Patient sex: M
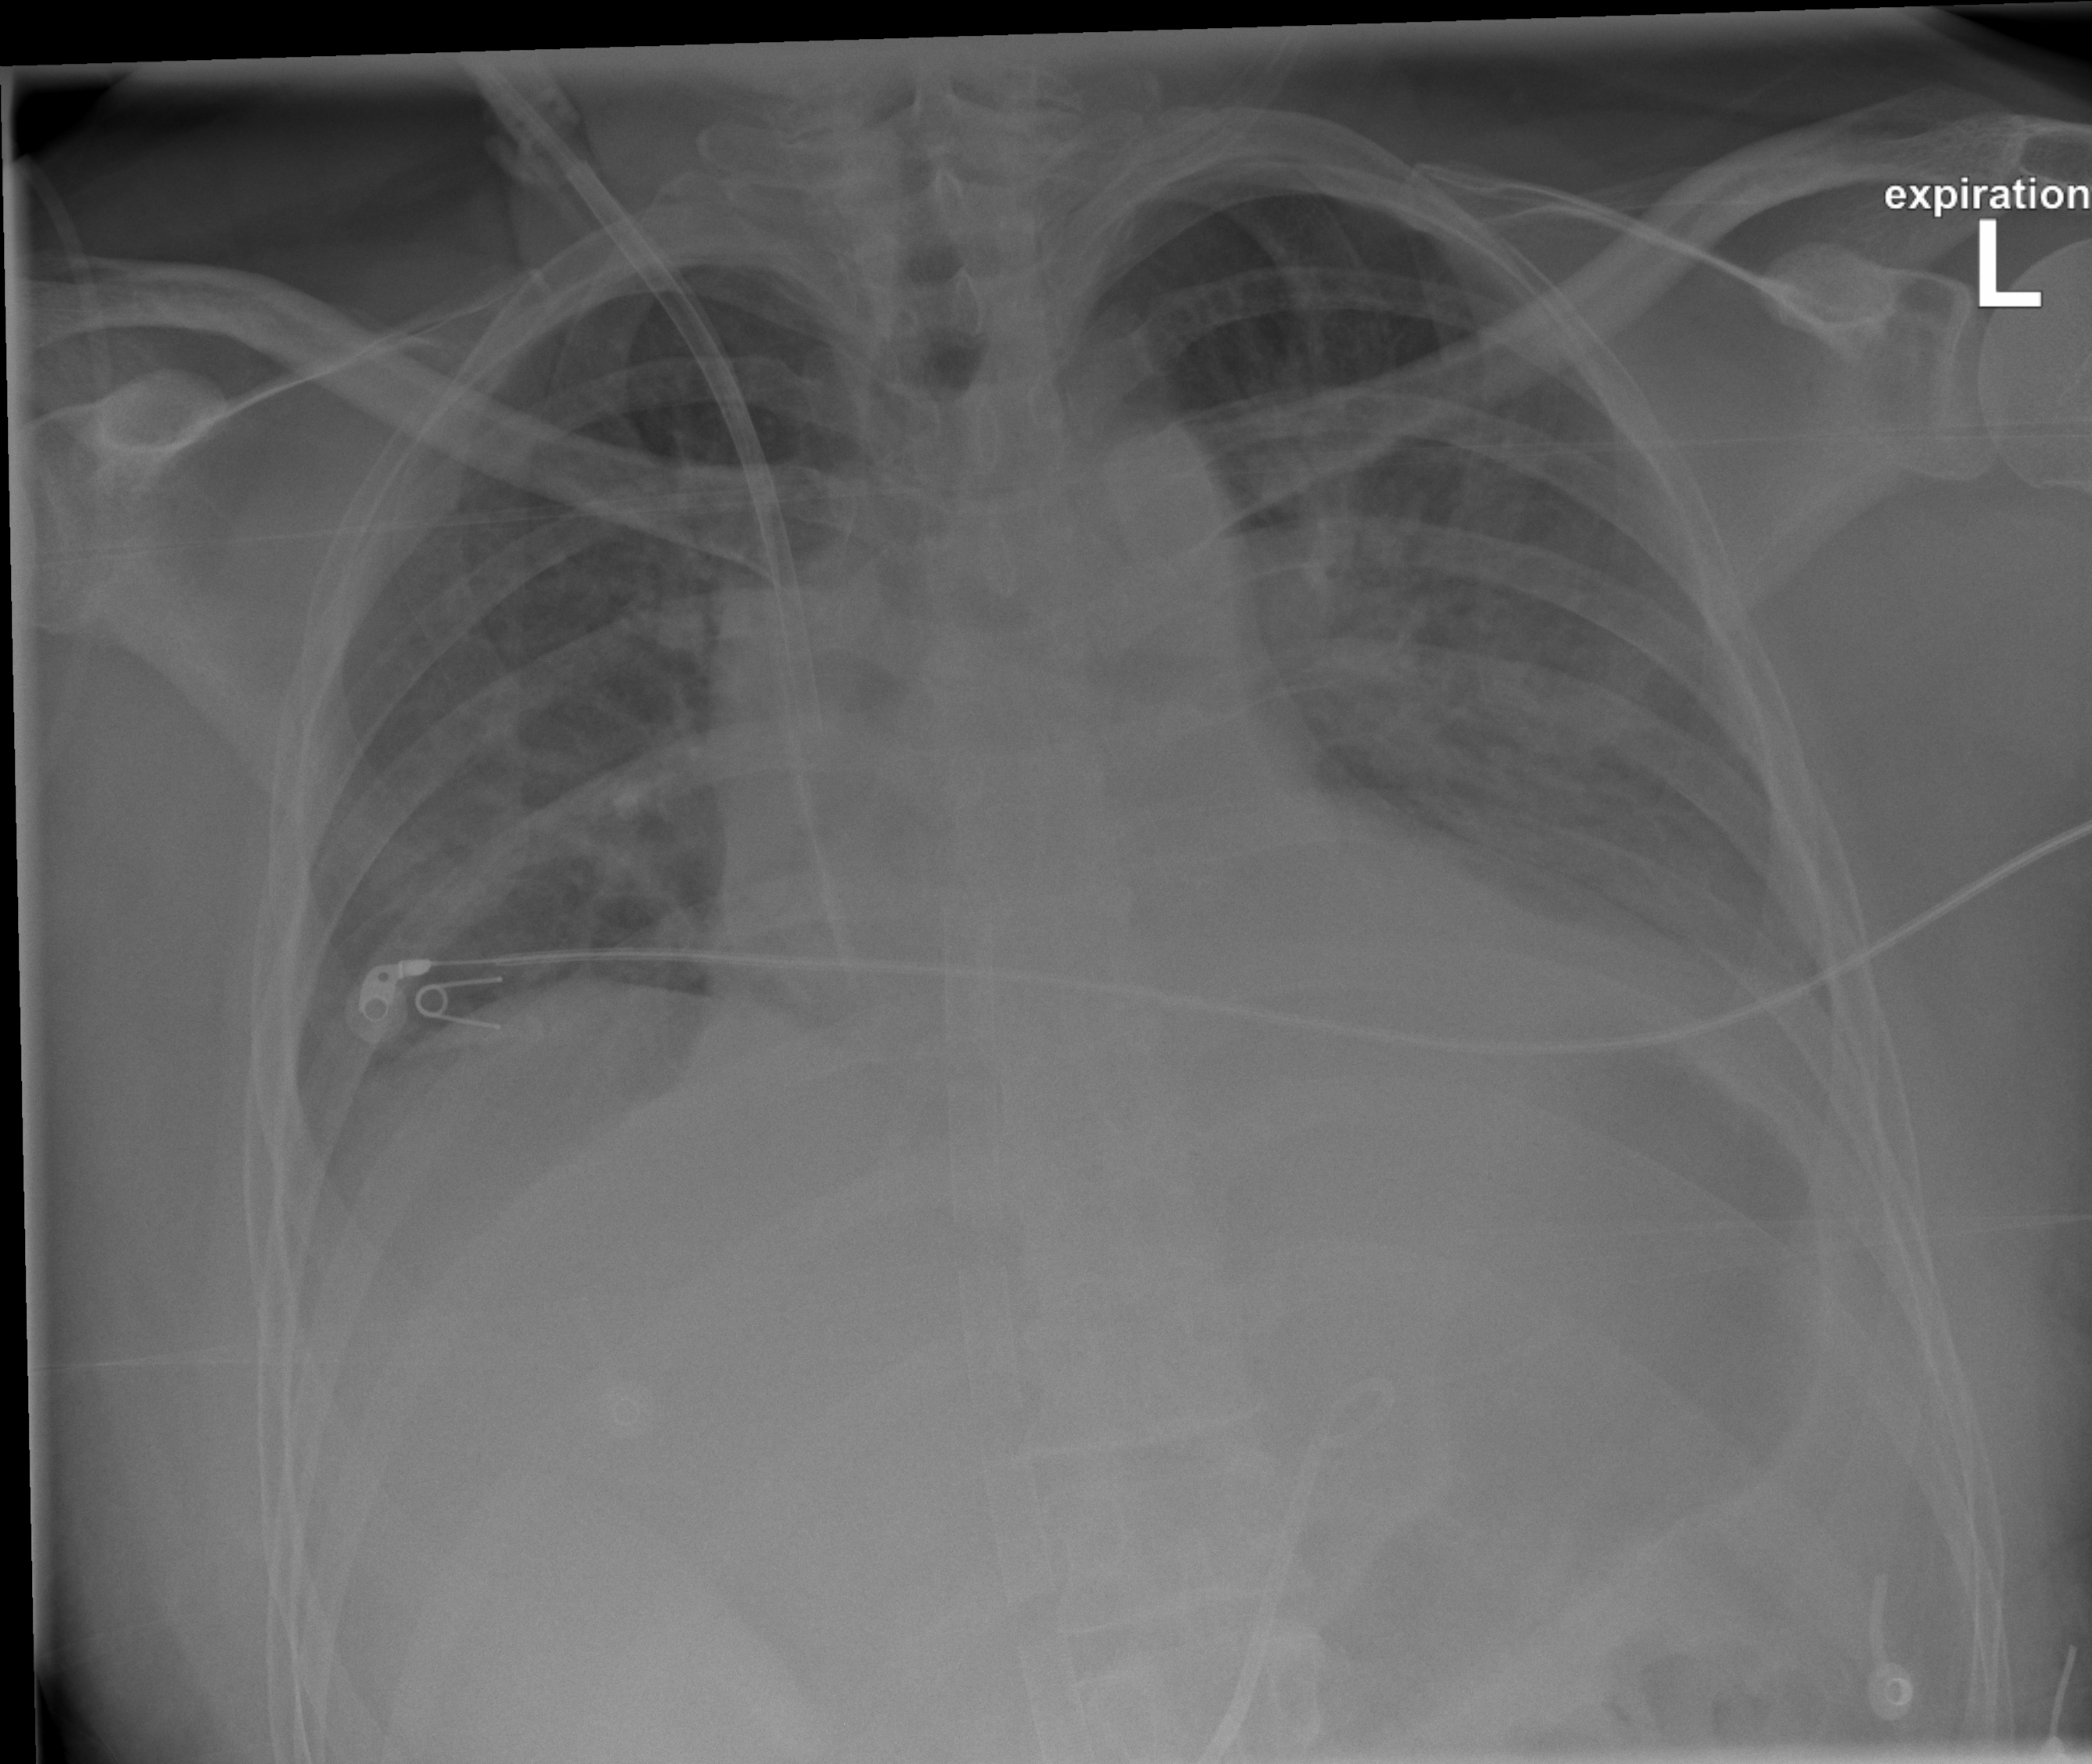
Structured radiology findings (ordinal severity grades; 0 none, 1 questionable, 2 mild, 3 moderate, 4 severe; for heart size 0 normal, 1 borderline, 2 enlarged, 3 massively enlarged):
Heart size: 0
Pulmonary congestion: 0
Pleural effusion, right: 0
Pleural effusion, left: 2
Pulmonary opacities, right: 0
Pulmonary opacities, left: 0
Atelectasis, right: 0
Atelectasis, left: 2